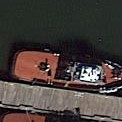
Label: Towing_vessel